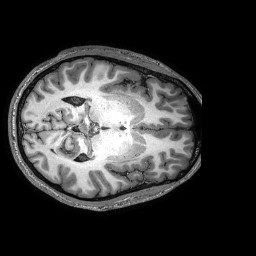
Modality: T1w
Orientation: axial
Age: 21
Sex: male